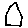
Label: hexagon